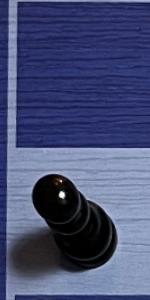
Label: Pawn_Black